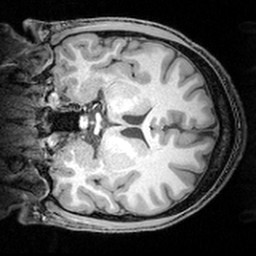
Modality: T1w
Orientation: coronal
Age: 19
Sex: male
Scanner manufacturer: siemens
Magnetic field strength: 3 T
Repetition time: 1.81 s
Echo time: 0.00351 s